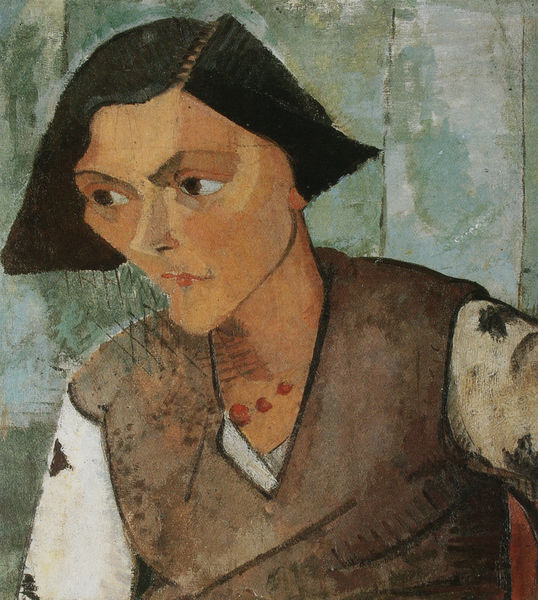
Titel: Frau mit der braunen Weste
Künstler: Waldtraut Niepmann
Schlagwörter: blau, kopf, aquarell, ocker, braun, frau, frisur, grau, haar, kleid, mund, nase, schwarz, weiss, rot, hemd, gesicht, portrait, porträt, haare, perlen, scheitel, kette, weste, scharz, pulli, schiele, pullunder